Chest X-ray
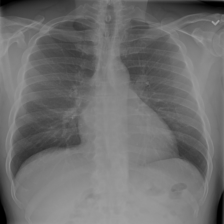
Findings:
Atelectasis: negative
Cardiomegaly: negative
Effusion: negative
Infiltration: negative
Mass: negative
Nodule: negative
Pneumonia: negative
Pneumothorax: negative
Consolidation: negative
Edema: negative
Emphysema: negative
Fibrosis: negative
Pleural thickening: negative
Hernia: negative